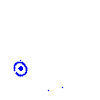
Particle: pion